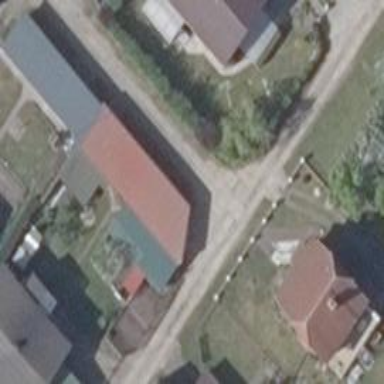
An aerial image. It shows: Residential road with concrete plates surface.